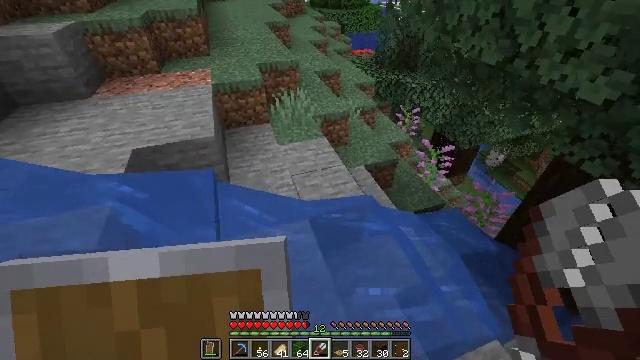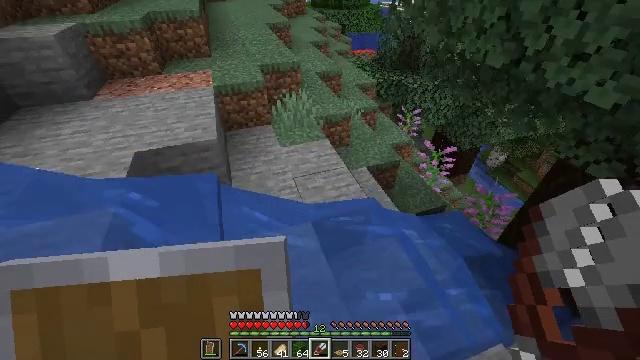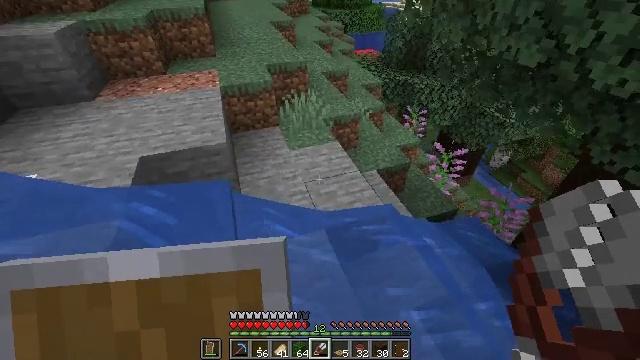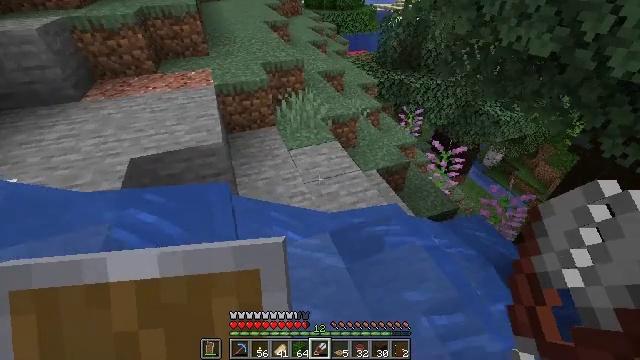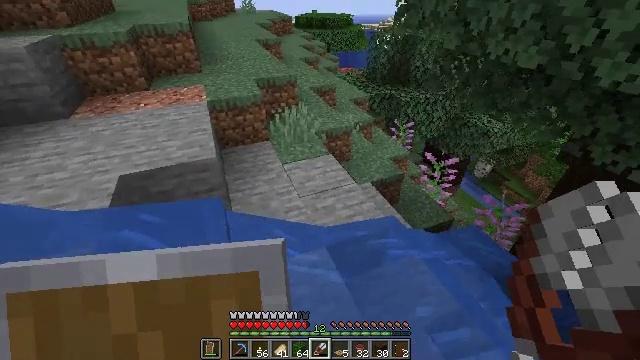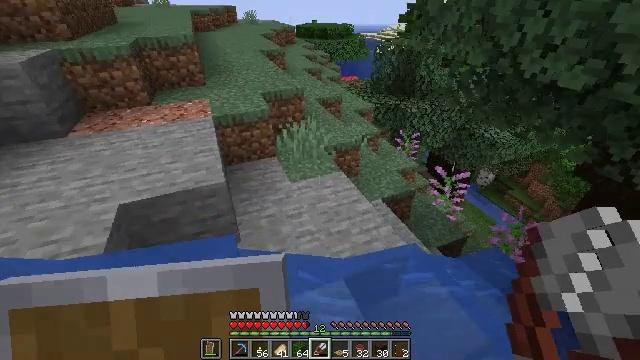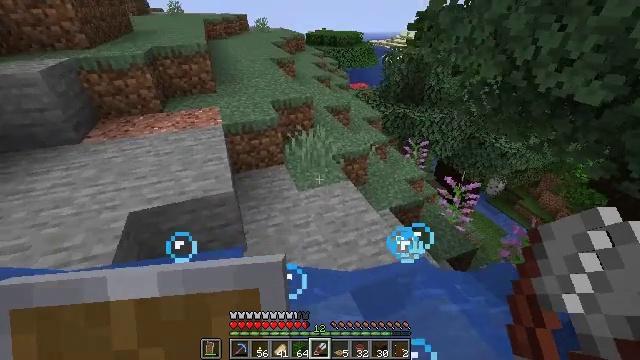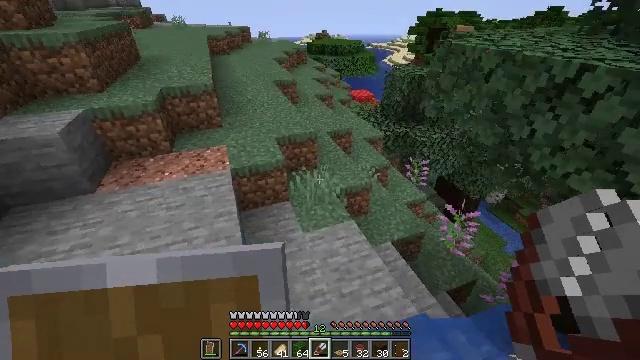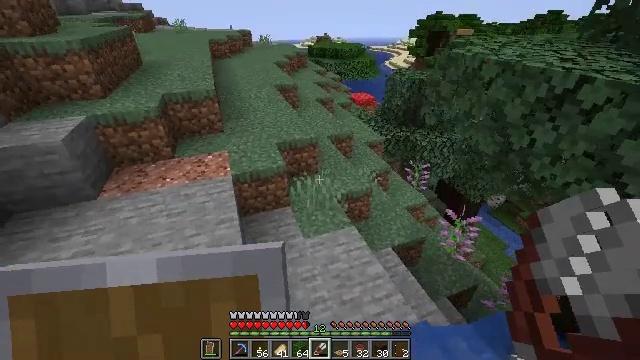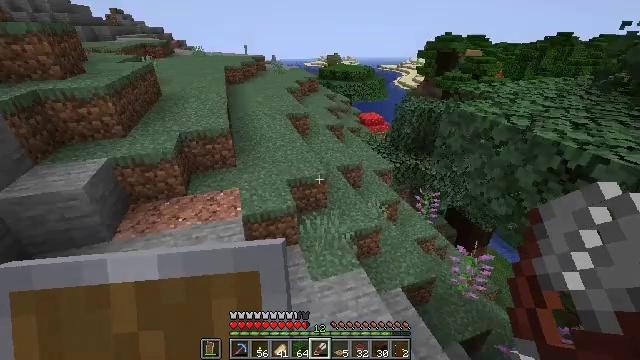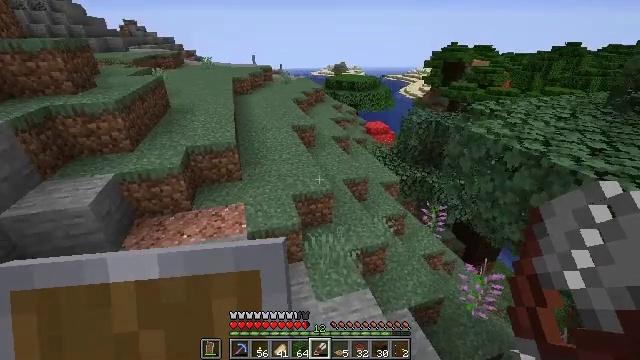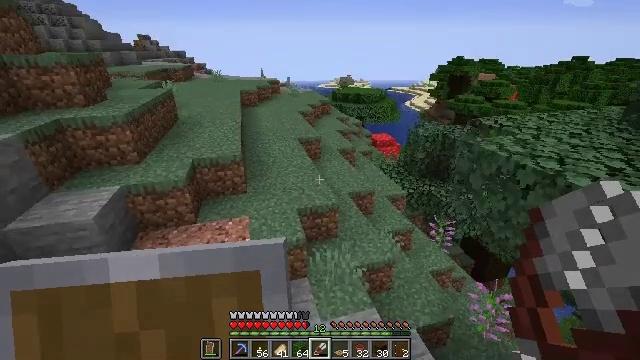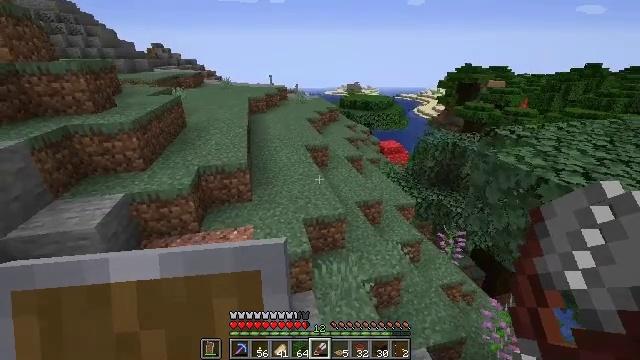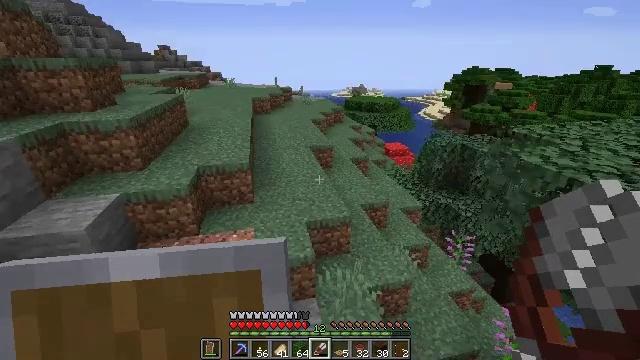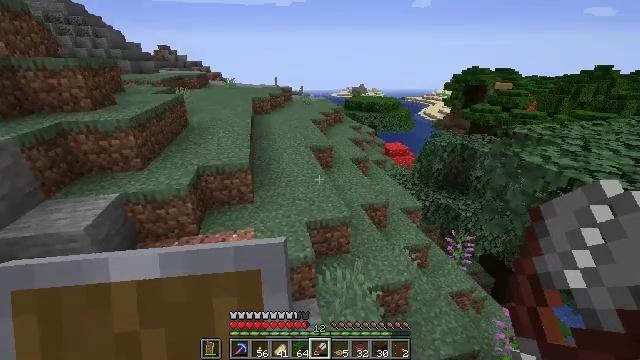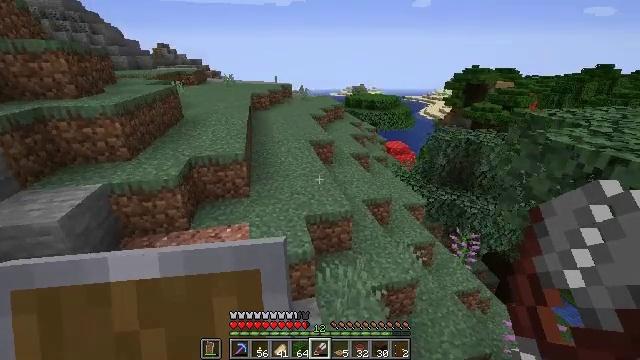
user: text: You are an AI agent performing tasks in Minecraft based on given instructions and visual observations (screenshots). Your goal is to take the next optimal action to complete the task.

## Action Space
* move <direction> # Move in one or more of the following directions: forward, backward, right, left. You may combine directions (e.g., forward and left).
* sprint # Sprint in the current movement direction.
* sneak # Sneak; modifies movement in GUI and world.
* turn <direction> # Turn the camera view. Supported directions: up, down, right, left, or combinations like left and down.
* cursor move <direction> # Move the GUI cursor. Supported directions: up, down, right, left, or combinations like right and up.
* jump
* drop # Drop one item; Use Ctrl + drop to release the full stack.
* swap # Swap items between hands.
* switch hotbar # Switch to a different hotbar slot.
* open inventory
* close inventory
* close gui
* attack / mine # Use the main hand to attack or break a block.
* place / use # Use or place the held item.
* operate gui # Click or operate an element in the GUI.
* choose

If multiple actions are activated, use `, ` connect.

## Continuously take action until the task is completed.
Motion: motion action
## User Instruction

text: Collect the azure bluet for decoration.
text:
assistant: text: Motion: move forward and move left, jump
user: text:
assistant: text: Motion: move forward and move left, jump
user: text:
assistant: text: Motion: move forward and move left, turn right, jump
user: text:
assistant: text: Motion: move forward, turn right and up, jump
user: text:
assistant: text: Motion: move forward, turn up, jump
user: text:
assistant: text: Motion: move forward, turn left and up, jump
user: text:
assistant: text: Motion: move forward, jump
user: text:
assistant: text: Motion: move forward, jump
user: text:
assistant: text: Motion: move forward, turn left and up, jump
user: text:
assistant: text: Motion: move forward, turn left and up, jump
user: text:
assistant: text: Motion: move forward, turn left and up, jump
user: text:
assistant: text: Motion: move forward, turn left and up, jump
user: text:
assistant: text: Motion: move forward, turn left, jump
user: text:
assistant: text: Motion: move forward, jump
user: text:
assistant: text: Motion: move forward, jump
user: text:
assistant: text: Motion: move forward, jump
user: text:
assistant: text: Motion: move forward, jump
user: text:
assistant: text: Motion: move forward and move left, jump
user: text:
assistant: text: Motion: move forward and move left, turn left, jump
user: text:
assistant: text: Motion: move forward and move left, turn left and up, jump
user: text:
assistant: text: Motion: move forward and move left, jump
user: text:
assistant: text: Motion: move forward and move left, jump
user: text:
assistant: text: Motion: move forward and move left, jump
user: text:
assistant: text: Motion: move forward and move left, jump
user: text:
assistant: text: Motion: move forward and move left, jump
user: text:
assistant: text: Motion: move forward and move left, jump
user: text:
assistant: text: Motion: move forward and move left, jump
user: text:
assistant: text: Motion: move forward and move left
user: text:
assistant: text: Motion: turn right
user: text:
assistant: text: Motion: move forward, turn right